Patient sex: M
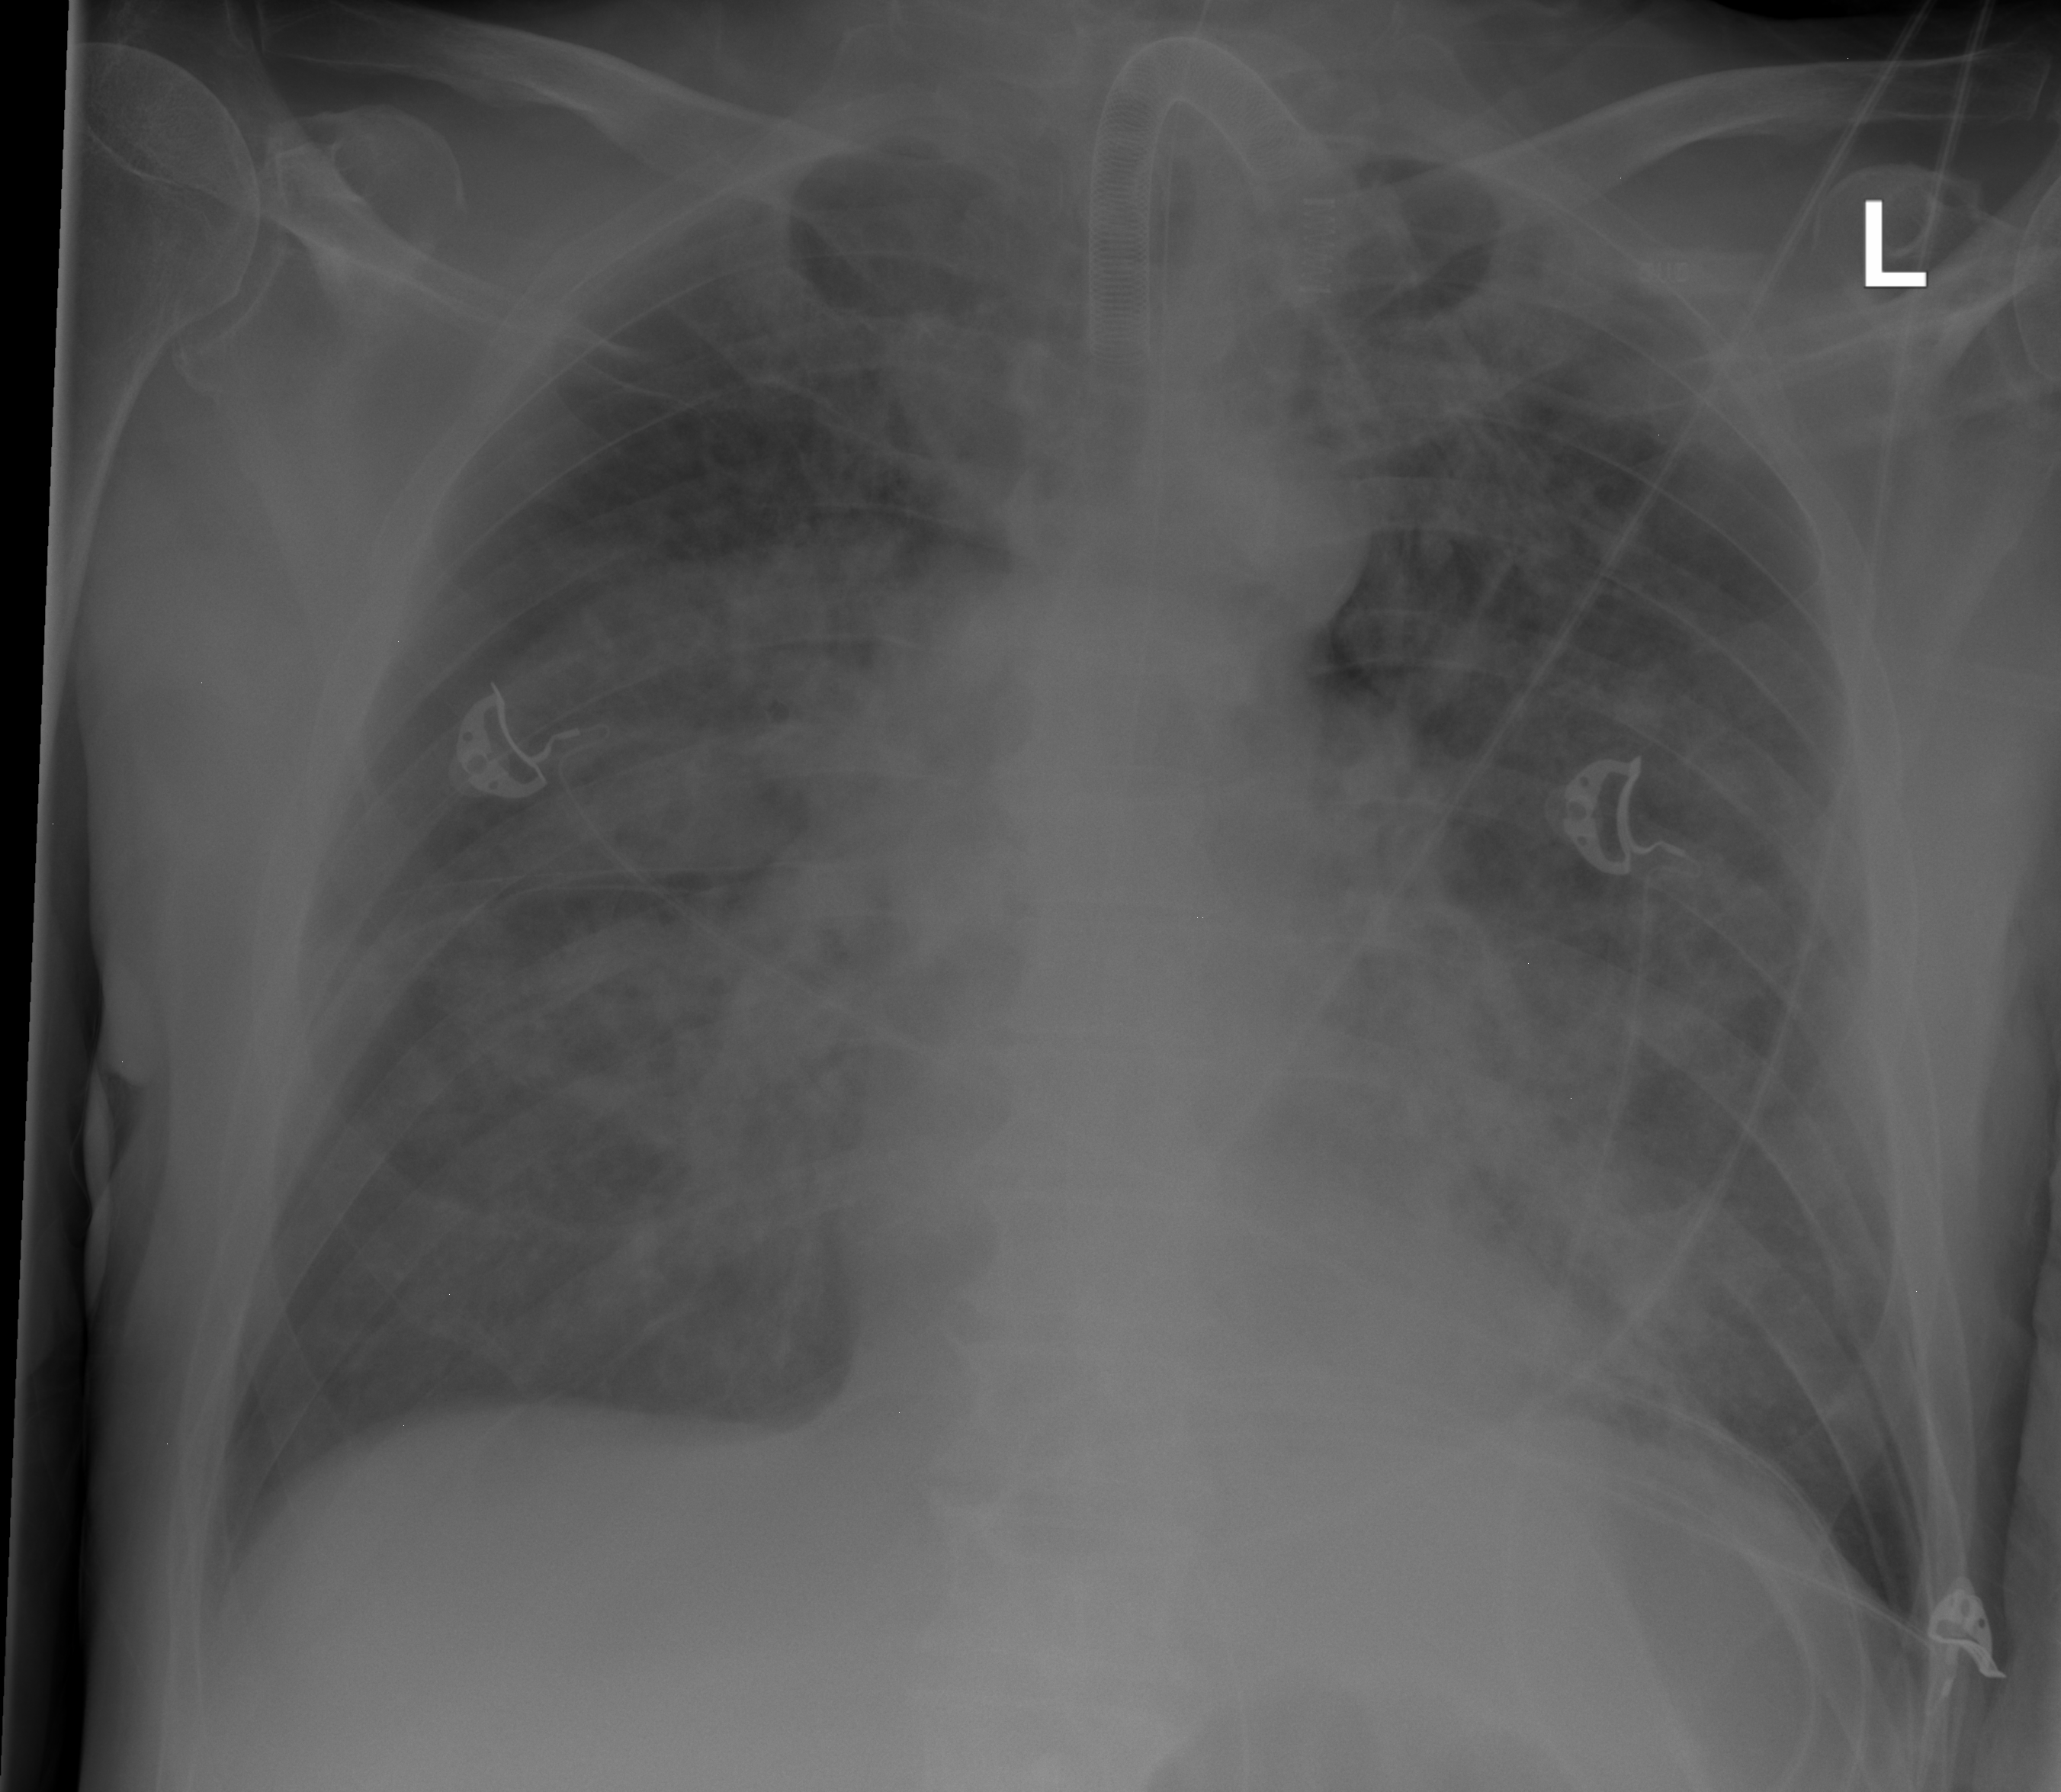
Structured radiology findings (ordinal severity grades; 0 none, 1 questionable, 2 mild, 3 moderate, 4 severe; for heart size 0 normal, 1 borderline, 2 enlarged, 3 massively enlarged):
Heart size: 0
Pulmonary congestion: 0
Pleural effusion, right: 1
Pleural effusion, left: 1
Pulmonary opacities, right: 3
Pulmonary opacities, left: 3
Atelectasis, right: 0
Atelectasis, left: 0